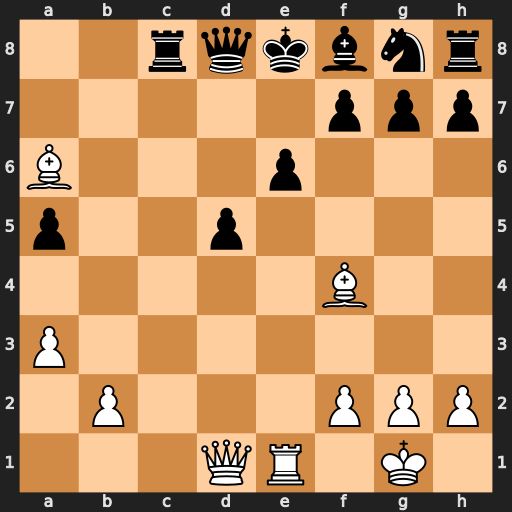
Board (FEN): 2rqkbnr/5ppp/B3p3/p2p4/5B2/P7/1P3PPP/3QR1K1
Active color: w
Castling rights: k
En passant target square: -
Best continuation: Qa4+ Qd7 Bb5